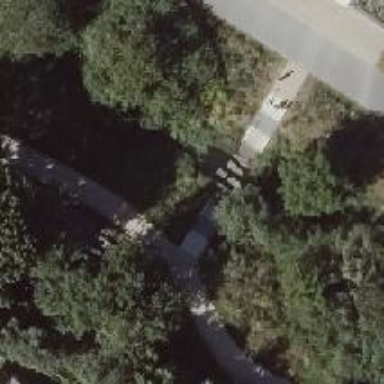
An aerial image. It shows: Compacted footway.